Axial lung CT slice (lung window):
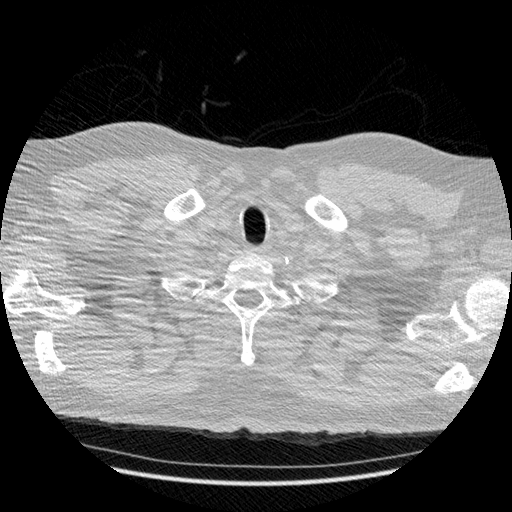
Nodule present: no